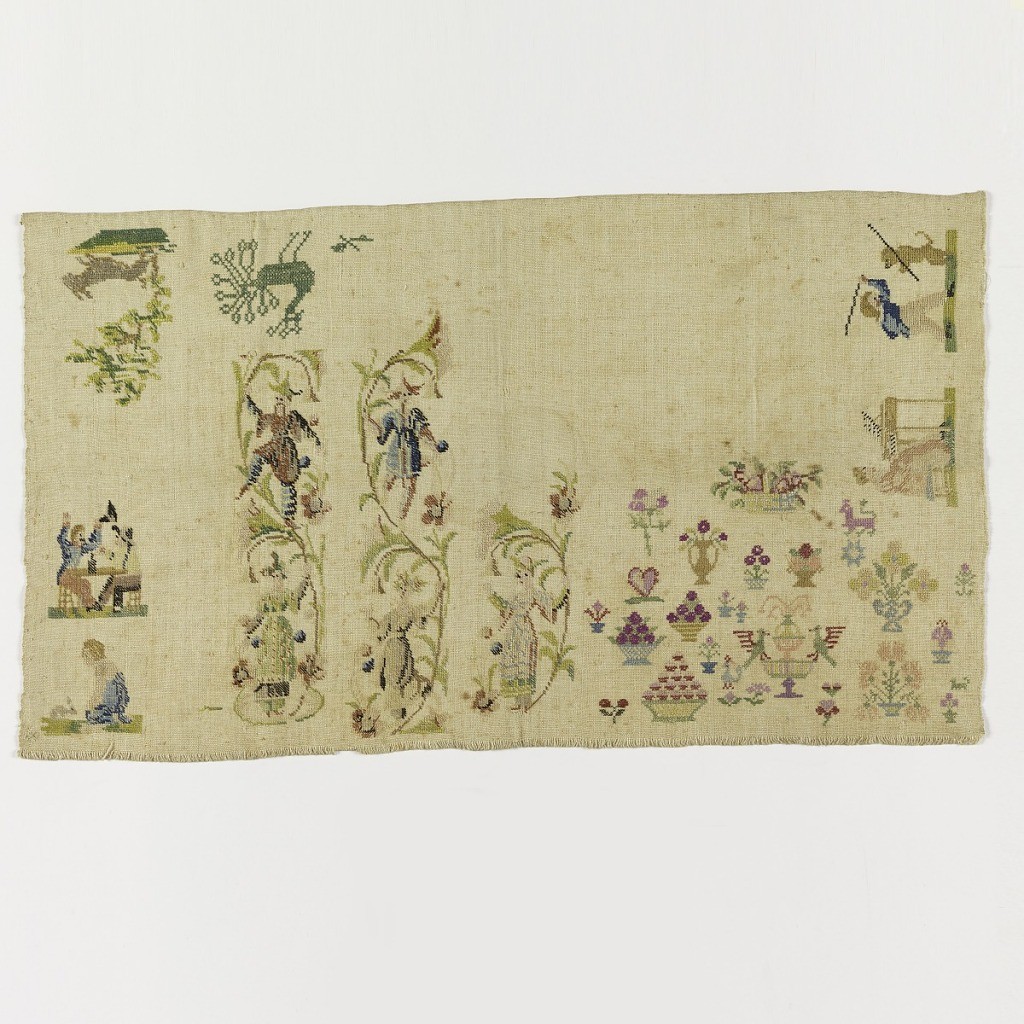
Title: Sampler
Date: ca. 1780
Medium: silk embroidery, linen foundation Technique: tent and cross stitches on plain weave
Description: Two chinoiserie designs. Scenes of people, animals, vases and flowers.